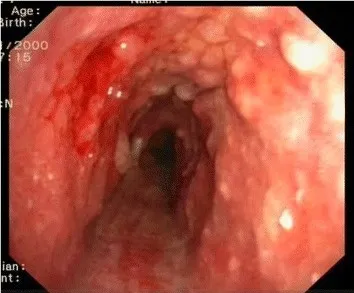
Endobronchial nodules in anterolateral wall of trachea.
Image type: endoscopy (gi_endoscopy)